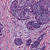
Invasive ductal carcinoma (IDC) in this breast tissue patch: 0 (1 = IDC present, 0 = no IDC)